Question: I have a grid that has 4 Stackpanel child. I want to make visible other 3 stack panel with clicking first stackpanel and make collapsed with clicking other stackpanels. I am using Tap event in Stackpanel but it is not handled in empty parts of stackpanels.
How can I do it?

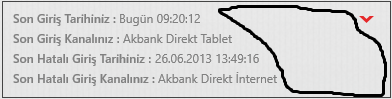
Answer: Your StackPanels don't actually extend to the area you marked. You would need to change them into Grids with Auto-sized ColumnDefinitions for the text content and a star-sized column to the right or simply wrap your StackPanels in Grids. Also make sure the Backgrounds of your panels are not null (default) - use a brush, even if it is Transparent and make sure IsHitTestVisible isn't set to false - otherwise your panels will be invisible to hit testing and won't be interactive.